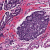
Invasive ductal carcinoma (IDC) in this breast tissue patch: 1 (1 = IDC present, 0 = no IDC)